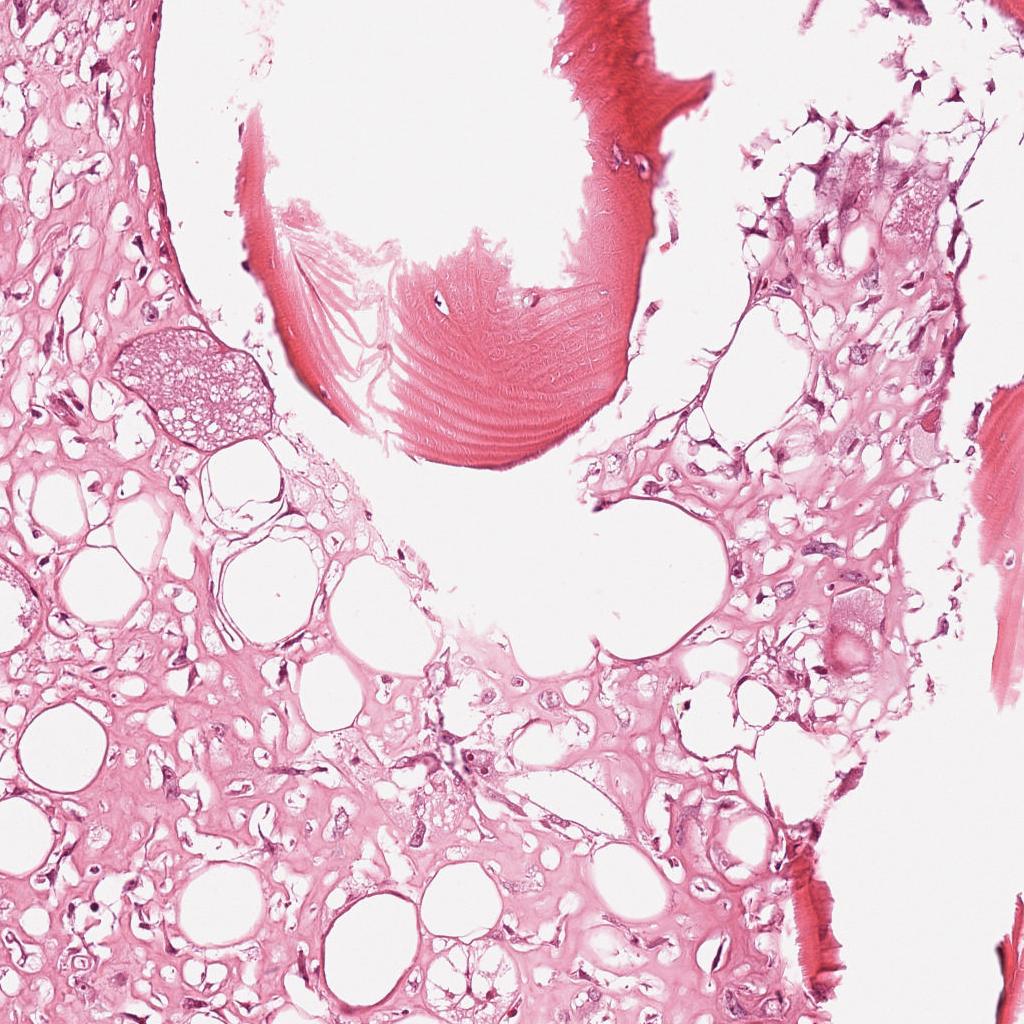
Label: Viable